Question: I just started android studio for learning purpose, it has been about a week that I am unable to setup android studio properly to run.
However I tried every possible solution to make it run, which includes
- - - -
Therefore, now switching to Genymotion and setting up all the things properly(e.g Virtual device path, Making Virtual Device), I'm unable to make it run through Android Studio. When i open Genymotion Device Manager(through Android Studio), there is device present which i created in Genymotion, after that when I hit Start button it just stuck on the following "initializing VD" tab

I have waited for this to complete for 3 hours.
What should i do now?
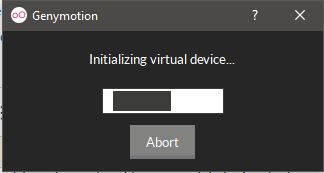
Answer: Turning the Virtual Device ON from Genymotion and running it directly from "run selected configuration" from android device worked for me. However turning device on through genymotion device manager still doesn't worked but I made my app run anyhow. Thanks